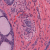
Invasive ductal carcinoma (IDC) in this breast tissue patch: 0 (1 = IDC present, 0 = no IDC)